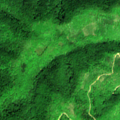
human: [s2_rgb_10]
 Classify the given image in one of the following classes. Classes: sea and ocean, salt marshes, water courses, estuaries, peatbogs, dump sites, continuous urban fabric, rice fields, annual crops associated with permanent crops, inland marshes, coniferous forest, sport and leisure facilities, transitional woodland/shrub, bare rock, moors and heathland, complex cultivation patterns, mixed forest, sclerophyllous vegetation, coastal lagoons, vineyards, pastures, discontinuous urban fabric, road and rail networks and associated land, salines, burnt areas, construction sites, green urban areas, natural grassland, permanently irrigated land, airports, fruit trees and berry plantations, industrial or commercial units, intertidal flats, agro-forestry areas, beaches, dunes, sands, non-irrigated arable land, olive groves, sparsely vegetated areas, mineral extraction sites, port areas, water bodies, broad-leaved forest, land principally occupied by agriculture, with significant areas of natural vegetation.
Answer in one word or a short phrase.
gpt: broad-leaved forest